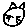
Label: cat